Interaction volume radius: 10 \u00c5
Interaction volume height: 30 \u00c5
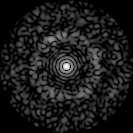
Disorder parameter: 0.8359